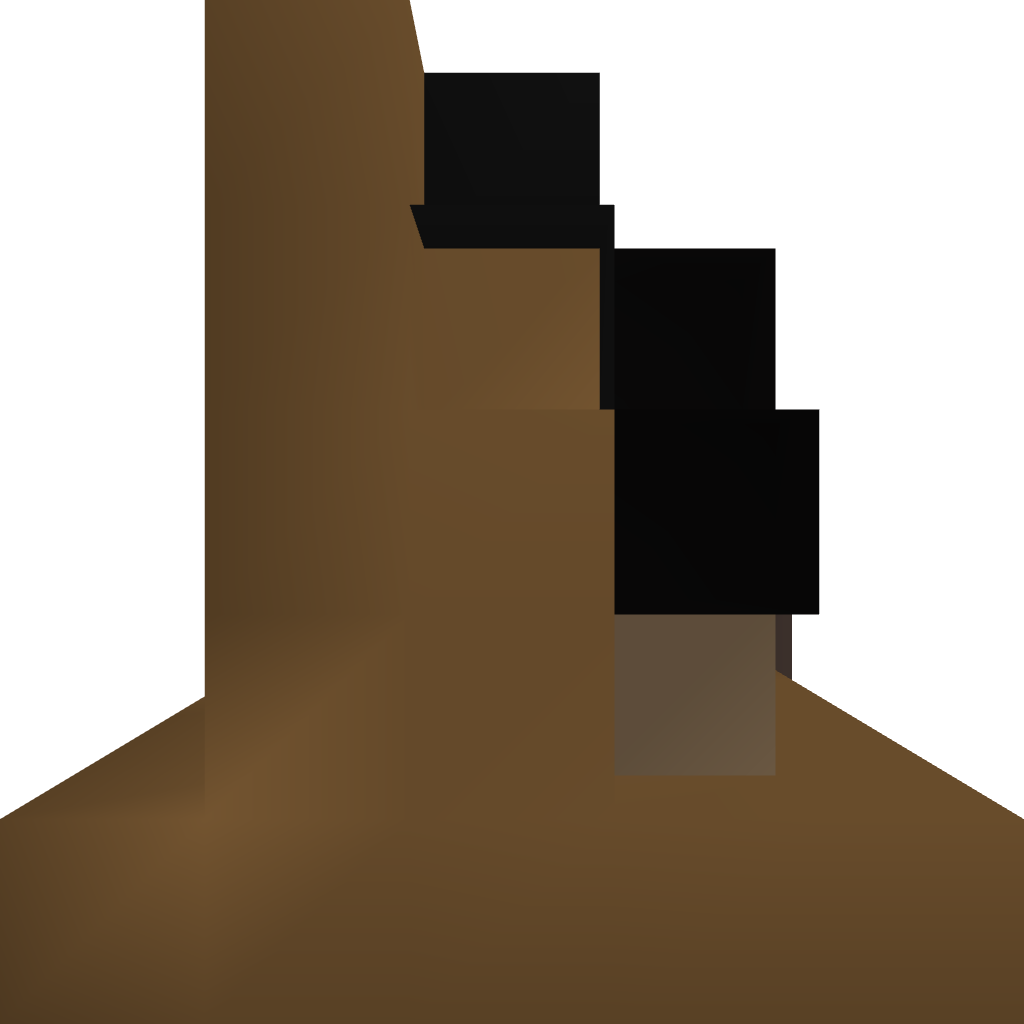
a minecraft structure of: PLANS FOR STEAMBATH